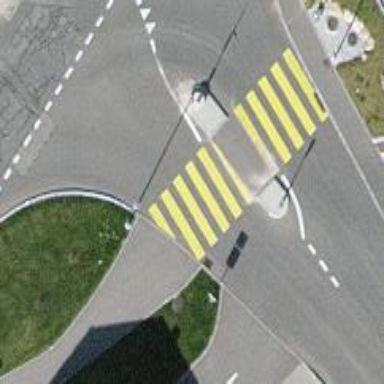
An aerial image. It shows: Marked crossing on the road.